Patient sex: M
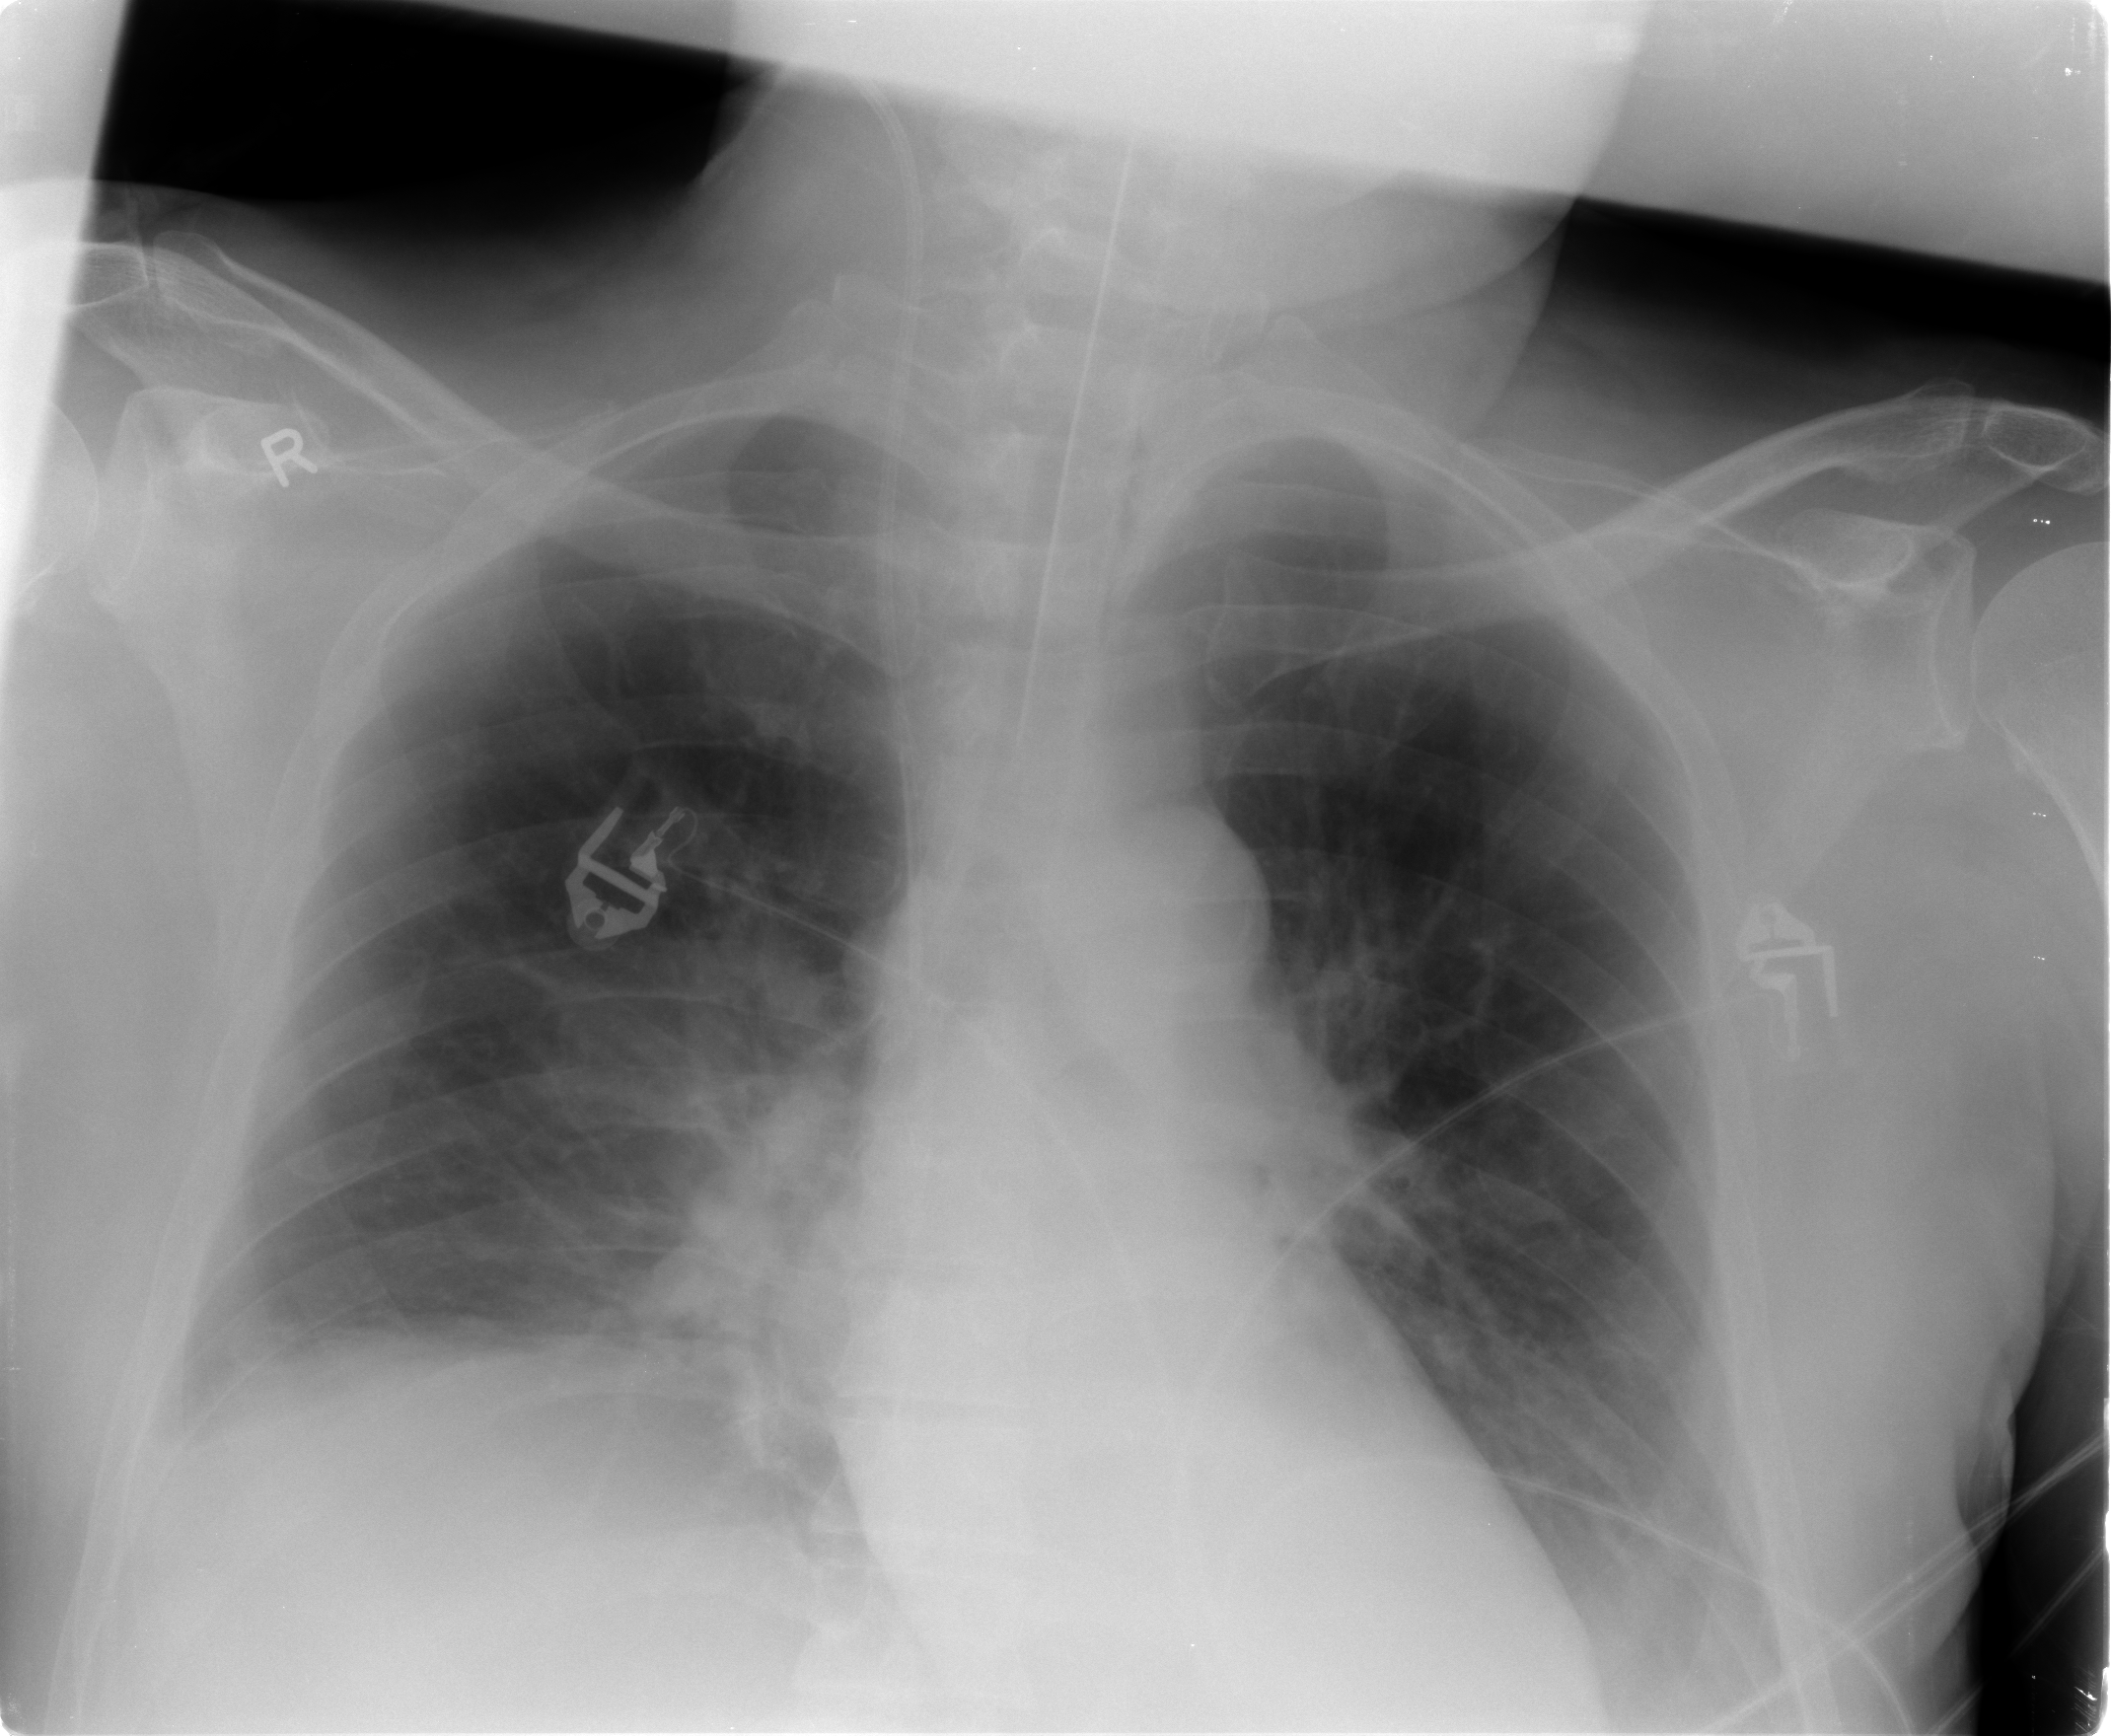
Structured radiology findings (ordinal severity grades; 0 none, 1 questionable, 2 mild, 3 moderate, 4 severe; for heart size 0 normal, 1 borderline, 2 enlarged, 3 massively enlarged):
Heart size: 0
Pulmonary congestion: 0
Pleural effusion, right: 2
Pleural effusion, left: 2
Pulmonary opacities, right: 2
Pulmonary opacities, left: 0
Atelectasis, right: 2
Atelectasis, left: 2